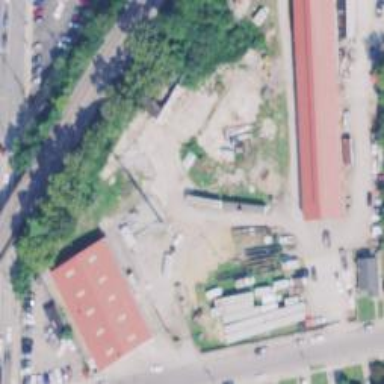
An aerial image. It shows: Mast structure.